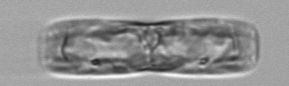
Label: pennate_morphotype1